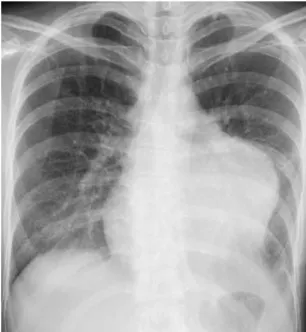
Imaging findings. Plain radiography. Showing the enlargement of left second, and ,third arc protrusion.
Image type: radiology (x_ray)